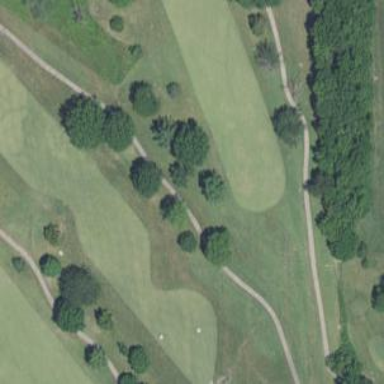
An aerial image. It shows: Path for golf carts.